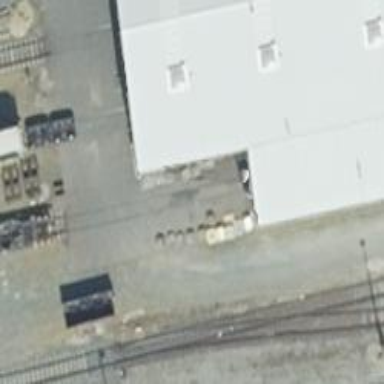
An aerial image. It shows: Railway yard.